Field crop: tomato
Growth stage: 2
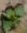
Species: solanum